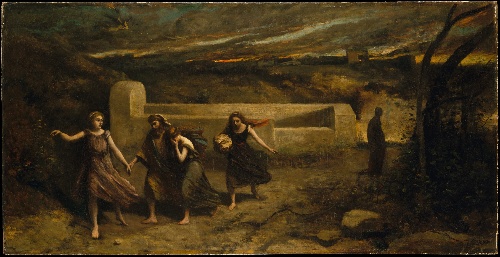
Title: The Burning of Sodom (formerly "The Destruction of Sodom")
Artist: Camille Corot
Artist bio: French, Paris 1796–1875 Paris
Date: 1843 and 1857
Object type: Painting
Classification: Paintings
Medium: Oil on canvas
Dimensions: 36 3/8 x 71 3/8 in. (92.4 x 181.3 cm)
Department: European Paintings
Credit line: H. O. Havemeyer Collection, Bequest of Mrs. H. O. Havemeyer, 1929
Accession year: 1929
Repository: Metropolitan Museum of Art, New York, NY
Tags: Men|Women|Fire